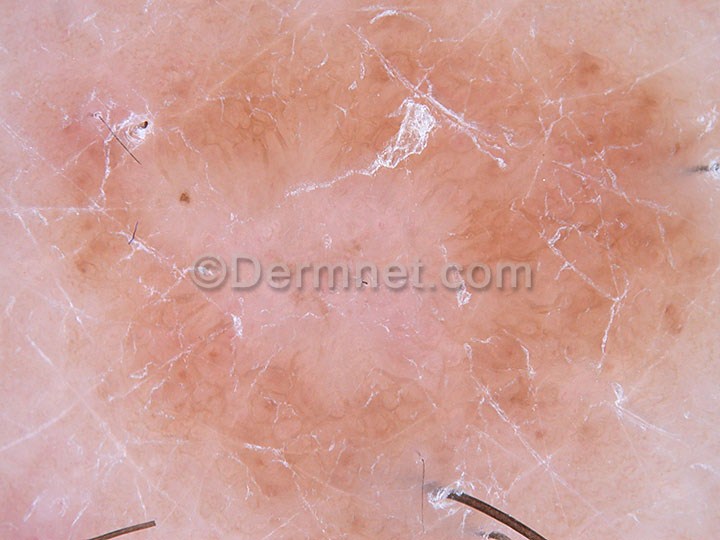
Disease: Seborrheic Keratoses and other Benign Tumors